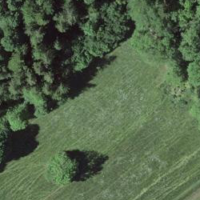
EUNIS habitat code: 52
Species observed at this site:
Primula veris
Medicago lupulina
Fagus sylvatica